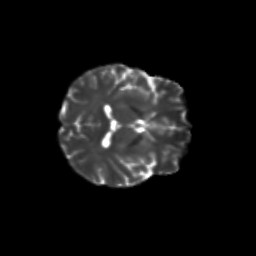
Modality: T2w
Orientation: axial
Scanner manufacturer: siemens
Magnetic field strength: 3 T
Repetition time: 9.2 s
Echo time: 0.084 s